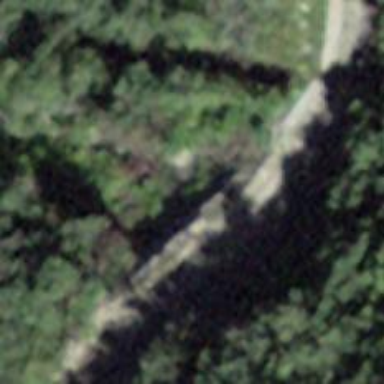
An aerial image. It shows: Culvert tunnel.